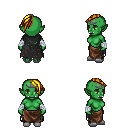
a pixel art fantasy rpg character, female body template, orc, green skin, black tattered cape, robe skirt, blonde long mohawk hairstyle, iron tiara, white cloth bandages, white slippers, four views (front, back, left, right), 2x2 character sprite sheet, small pixel art, hard edges, no anti-aliasing